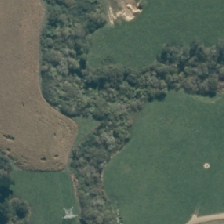
Land cover: deciduous_hardwood